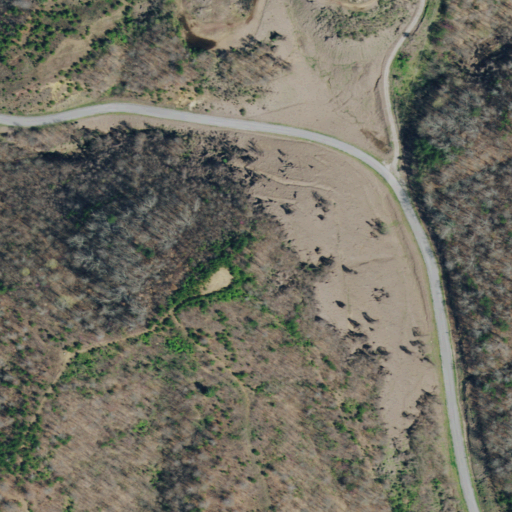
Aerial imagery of ridge(s) in Tennessee named Lone Mountain Ridge containing deciduous forest, pasture, mixed forest, shrub, and grassland